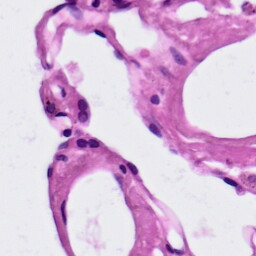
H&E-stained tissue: Lung